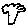
Label: tree